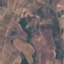
Land use / land cover class: PermanentCrop